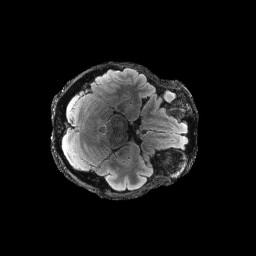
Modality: FLAIR
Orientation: axial
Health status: ill
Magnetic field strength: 3 T